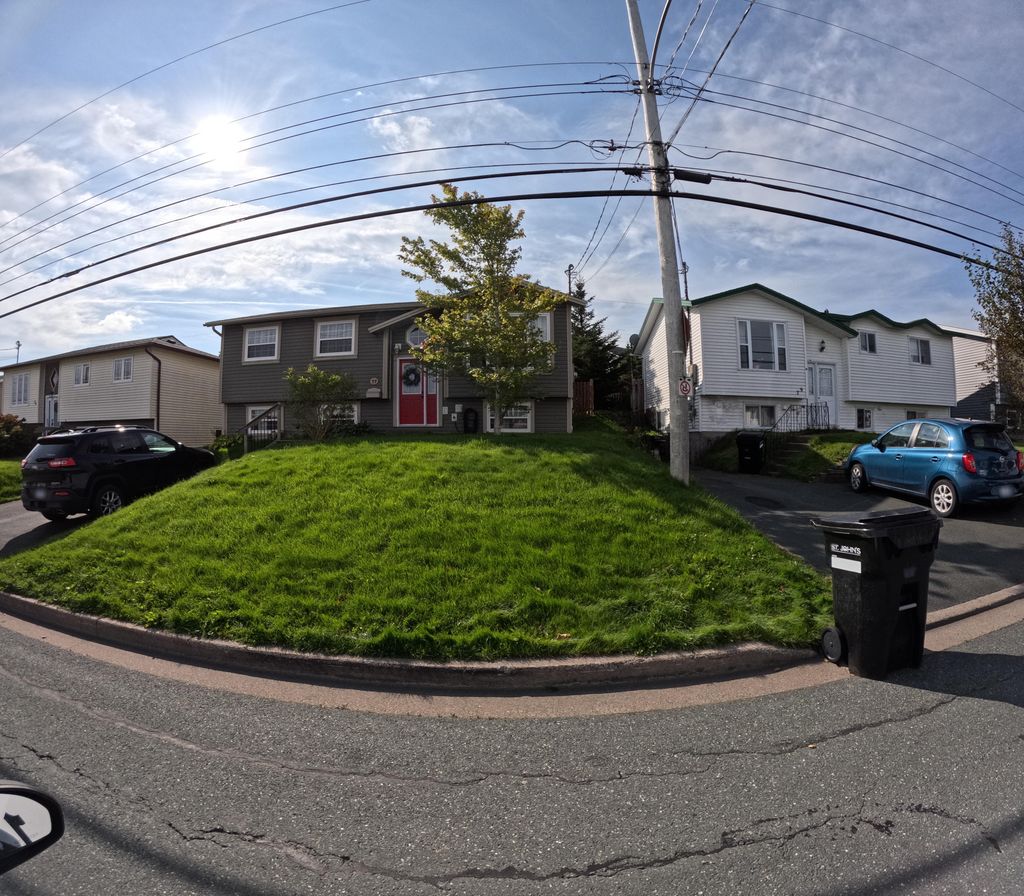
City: st_johns